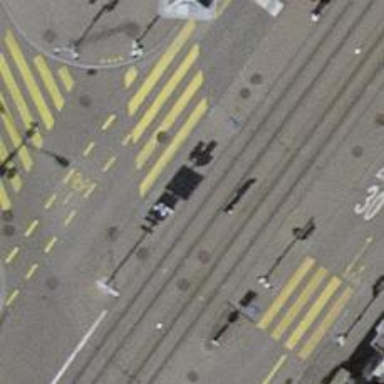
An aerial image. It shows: Kerb serving as barrier.